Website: lowes
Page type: account-selection
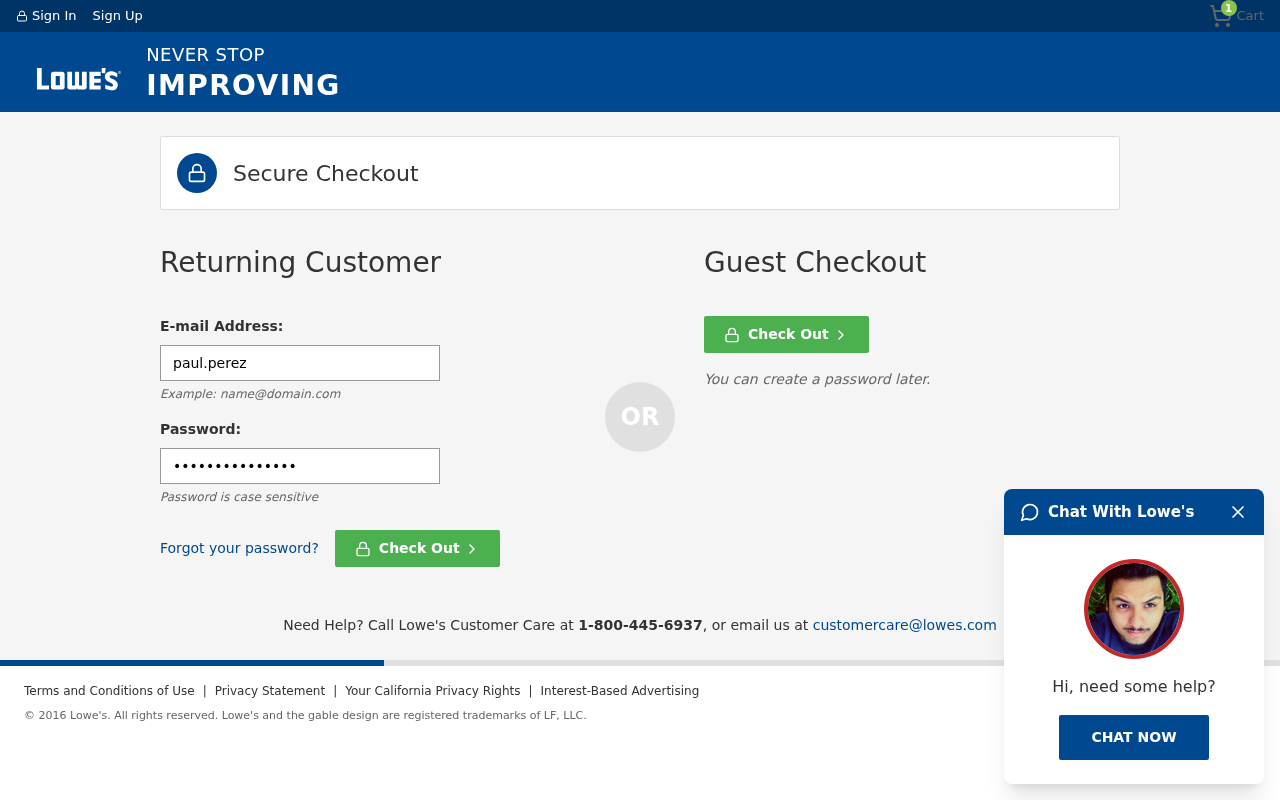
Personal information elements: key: PII_LOGIN_USERNAME
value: paul.perez
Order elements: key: ORDER_NUM_ITEMS
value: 1